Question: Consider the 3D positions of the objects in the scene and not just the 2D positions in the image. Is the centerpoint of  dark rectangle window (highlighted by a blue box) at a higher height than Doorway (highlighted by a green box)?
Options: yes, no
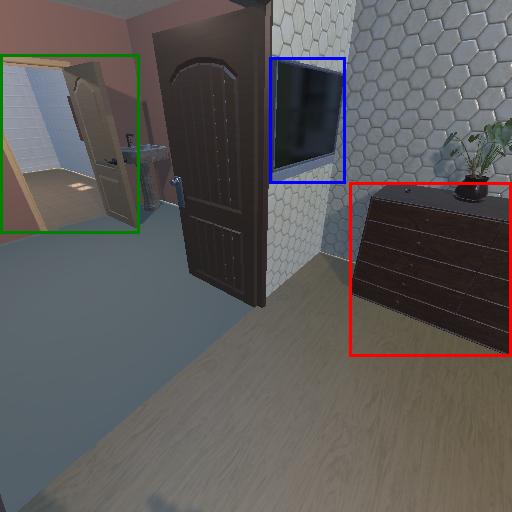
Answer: yes